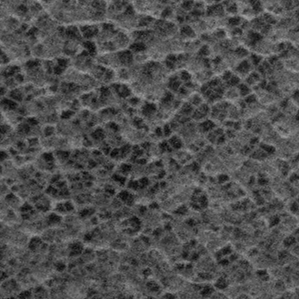
Label: frost